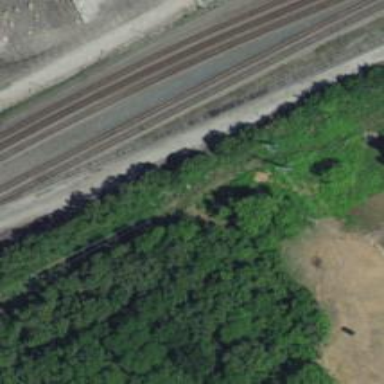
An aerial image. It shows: Preserved railway.